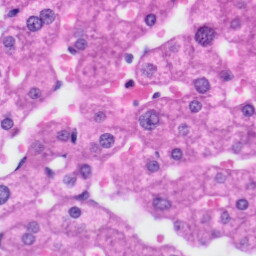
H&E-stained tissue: Liver